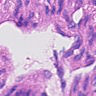
Metastatic tissue present: yes